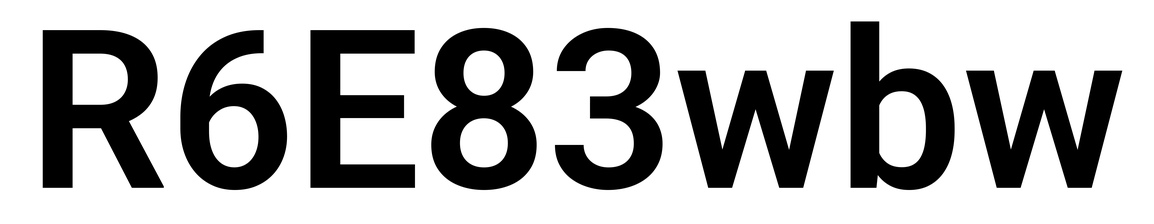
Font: Roboto_SemiBold